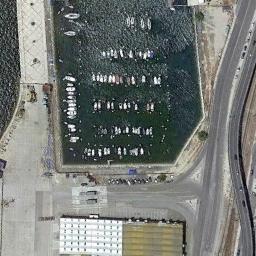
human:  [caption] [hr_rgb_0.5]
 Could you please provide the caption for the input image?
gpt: There are many ships lined up on the sea next to the harbor surrounded by roads, And there are some empty seats .

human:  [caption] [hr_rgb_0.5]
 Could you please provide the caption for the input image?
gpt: There were many cars parked on the harbor shore .

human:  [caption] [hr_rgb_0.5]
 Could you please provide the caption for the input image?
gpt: The harbor with lots of neatly docked boats is next to some freeways .

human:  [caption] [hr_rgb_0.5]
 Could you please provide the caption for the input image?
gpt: There are a lot of ships in the harbor .

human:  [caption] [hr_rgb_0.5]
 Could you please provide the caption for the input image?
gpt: There are many ships at the harbor beside a freeway .